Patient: sex M, age 34
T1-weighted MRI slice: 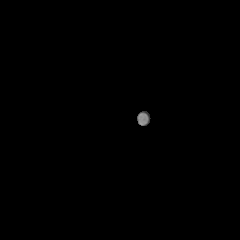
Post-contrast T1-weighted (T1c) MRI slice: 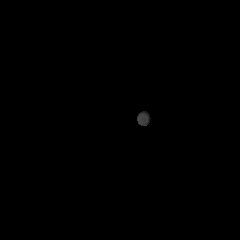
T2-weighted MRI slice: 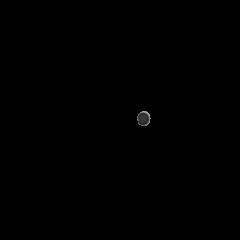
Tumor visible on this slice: no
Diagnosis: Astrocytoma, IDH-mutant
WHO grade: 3